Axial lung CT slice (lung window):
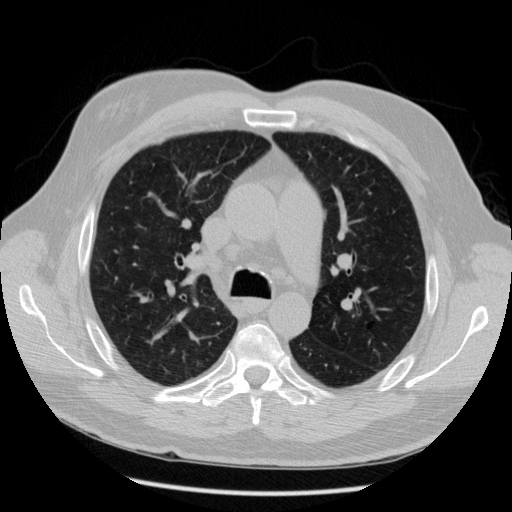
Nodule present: no